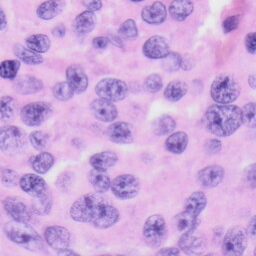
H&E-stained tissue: Skin